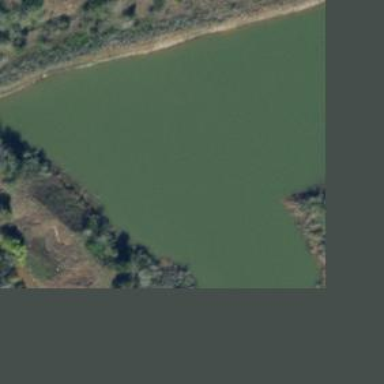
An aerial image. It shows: Peaceful pond surrounded by nature.